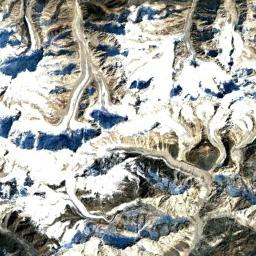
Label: snowberg